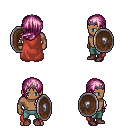
a pixel art fantasy rpg character, male body template, human, dark skin, maroon cape, teal pants, pink left-swept hairstyle, iron tiara, maroon shoes, shield, four views (front, back, left, right), 2x2 character sprite sheet, small pixel art, hard edges, no anti-aliasing